Question: I got the problem with display caption of components which are setEnabled to false - the caption for example is not visible or so much white:

I don't have this problem in Firefox.
Example above:
I created a class which extends FormLayout
and put some components like TextField, CheckBox, then the whole panel is setEnabled(false/true).
How can I make the caption visible in IE?
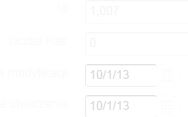
Answer: the solution for IE is set custom CSS style
'''
.v-disabled {
opacity: black !important;
efilter: alpha(opacity=80);
}
'''